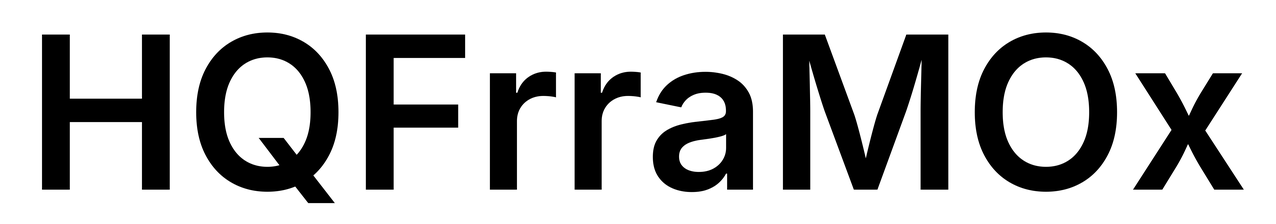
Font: Inter_SemiBold